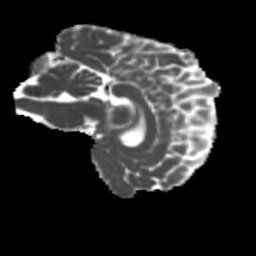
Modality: MD
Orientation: sagittal
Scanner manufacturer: siemens
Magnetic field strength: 3 T
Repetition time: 4 s
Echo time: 0.0594 s